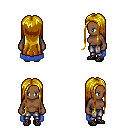
a pixel art fantasy rpg character, female body template, human, dark skin, blue cape, metal pants, blonde extra-long hairstyle, ghillies, four views (front, back, left, right), 2x2 character sprite sheet, small pixel art, hard edges, no anti-aliasing